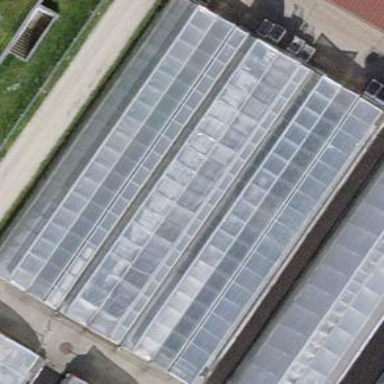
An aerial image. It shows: Greenhouse.